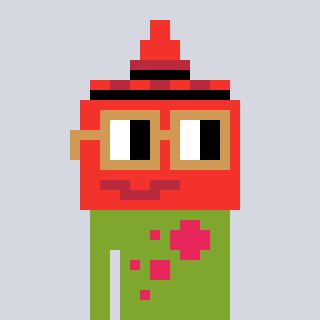
a pixel art character with square brown glasses, a ketchup-shaped head and a slimegreen-colored body on a cool background